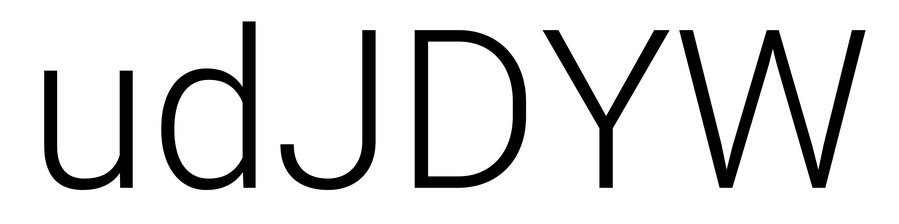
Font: Roboto_Light